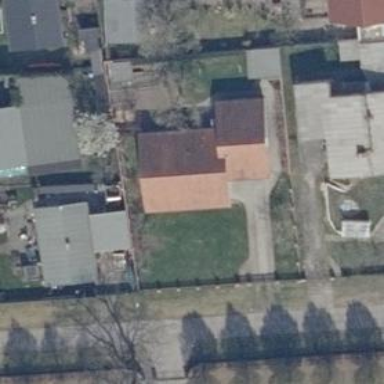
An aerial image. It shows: Detached building.